Field crop: maize
Growth stage: 2
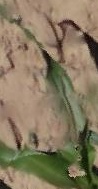
Species: maize